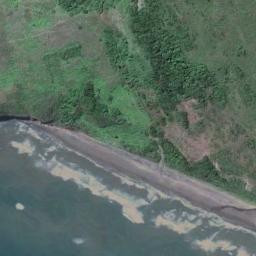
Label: beach